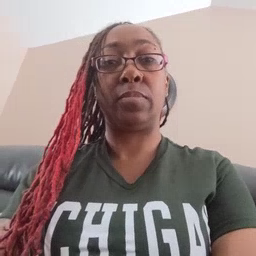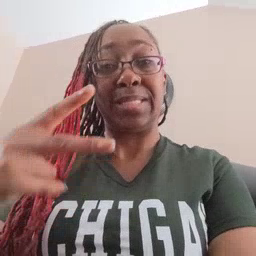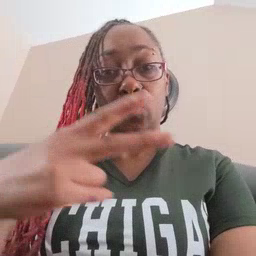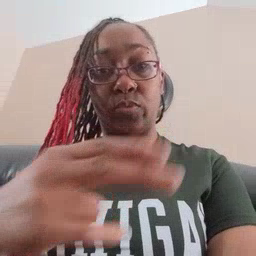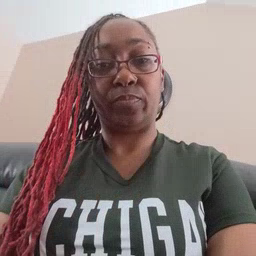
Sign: scissors